Question: I just set up my log4j to have log file named by date and index size, configuration below works well
'''
log4j.rootLogger=TRACE,monAppender
log4j.appender.monAppender=org.apache.log4j.rolling.RollingFileAppender
log4j.appender.monAppender.RollingPolicy=org.apache.log4j.rolling.FixedWindowRollingPolicy
log4j.appender.monAppender.RollingPolicy.MinIndex=1
log4j.appender.monAppender.RollingPolicy.maxIndex=5
log4j.appender.monAppender.RollingPolicy=org.apache.log4j.rolling.TimeBasedRollingPolicy
log4j.appender.monAppender.TriggeringPolicy=org.apache.log4j.rolling.SizeBasedTriggeringPolicy
# 5 Mo just for testing
log4j.appender.monAppender.TriggeringPolicy.MaxFileSize=<PHONE>
log4j.appender.monAppender.RollingPolicy.fileNamePattern=D:/log/MyApp_log_%d{yyyy-MM-dd}_%i.log
log4j.appender.monAppender.layout=org.apache.log4j.PatternLayout
log4j.appender.monAppender.layout.ConversionPattern=|------->| [%-5p - SI] [%d{yyyy-MM-dd HH\:mm\:ss}] [%m] %n
'''
But the generated index is random and violating the constraint mentioned above (), the generated files are named as following:

My question is how this index is generated? how to initialize? if this is impossible, it is a risk that the same index is regenerated again which will overwrite an existing file!
jar used: .
Thank you for your answers.
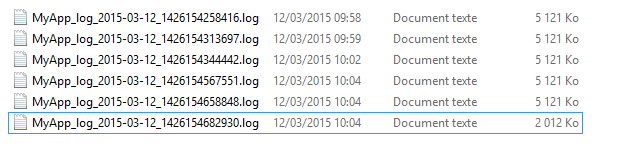
Answer: Your config is wrong:
'''
log4j.appender.monAppender.RollingPolicy=org.apache.log4j.rolling.FixedWindowRollingPolicy
log4j.appender.monAppender.RollingPolicy=org.apache.log4j.rolling.TimeBasedRollingPolicy
'''
You can't specify two different policies for the same appender. The second line will overwrite the first one, replacing the 'FixedWindowRollingPolicy' with the 'TimeBasedRollingPolicy'. In the 'TimeBasedRollingPolicy', '%i' is probably the seconds since the Epoch.
If you want an index and a timestamp in the file name, you'll have to write your own policy.